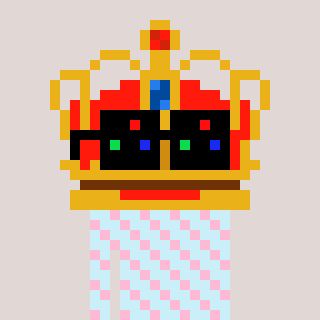
a pixel art character with square black sunglasses, a crown-shaped head and a cold-colored body on a warm background